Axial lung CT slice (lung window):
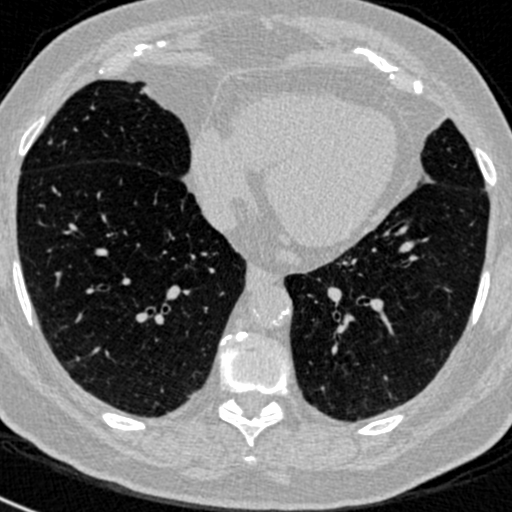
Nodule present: no